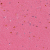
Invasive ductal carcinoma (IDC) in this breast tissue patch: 0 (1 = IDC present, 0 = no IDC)